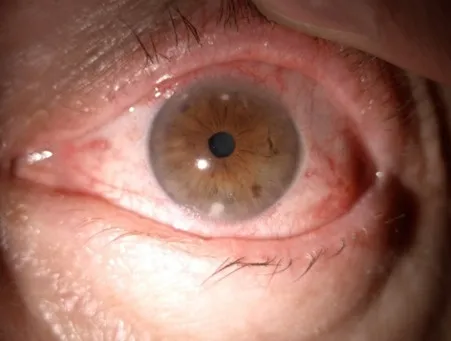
18 days after the first examination, peripheral sterile corneal infiltrates.
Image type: medical_photograph (other_medical_photograph)